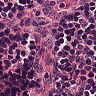
Metastatic tissue present: no